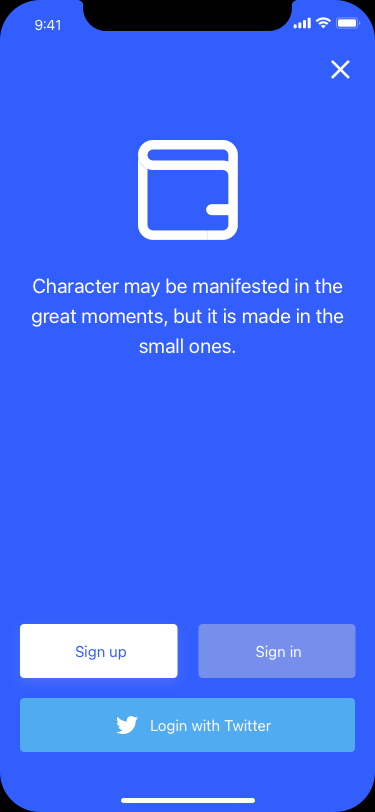
Text in this UI design:
Character may be manifested in the
great moments, but it is made in the small ones.